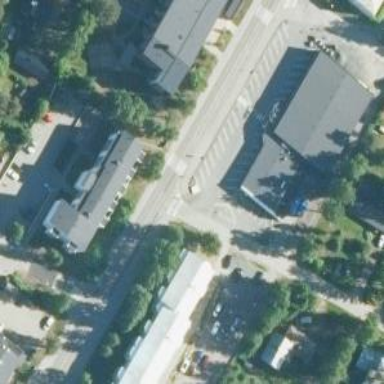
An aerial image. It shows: Post office.